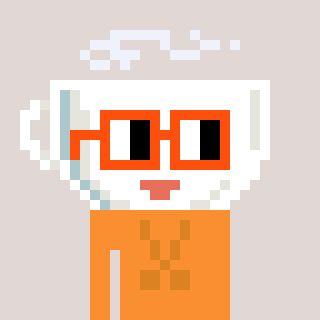
a pixel art character with square orange glasses, a mug-shaped head and a orange-colored body on a warm background